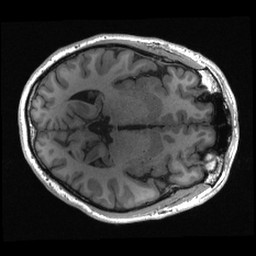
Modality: T1w
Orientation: axial
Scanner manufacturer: siemens
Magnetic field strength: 3 T
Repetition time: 2.3 s
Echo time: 0.00285 s